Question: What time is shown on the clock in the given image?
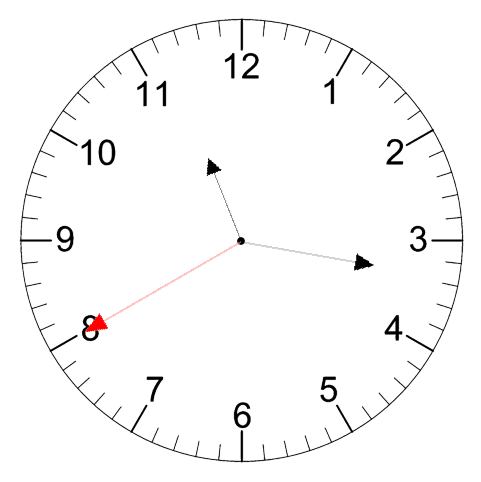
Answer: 11:16:40